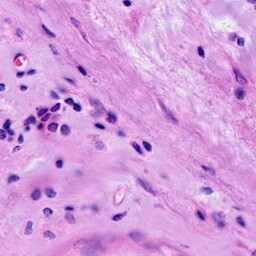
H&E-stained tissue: Breast